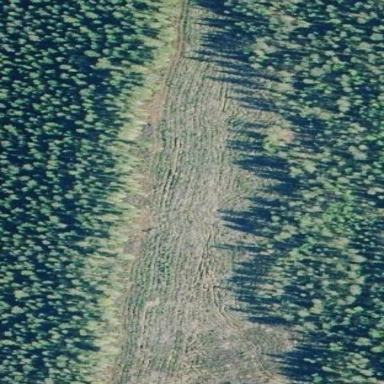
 likely man-made clearing in the landscape."